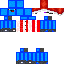
A male robot skin with dark skin, wearing brown helmet dressed in a blue armor chest and blue pants, featuring a closed mouth.